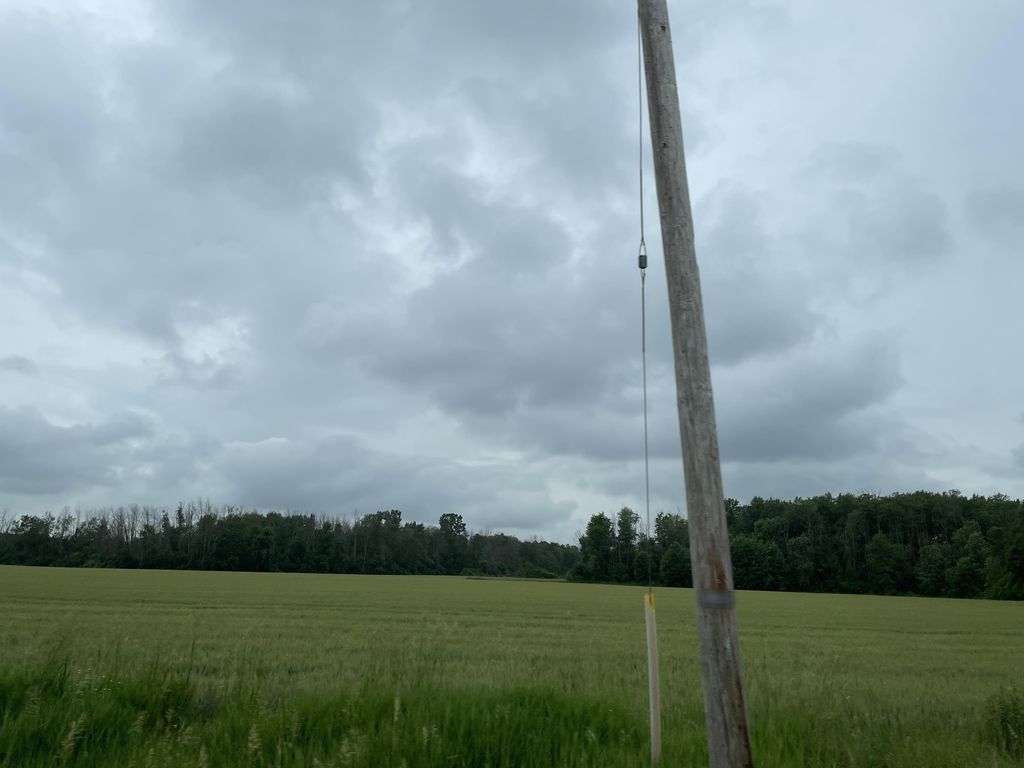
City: kitchener-waterloo